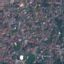
Land use / land cover: Residential